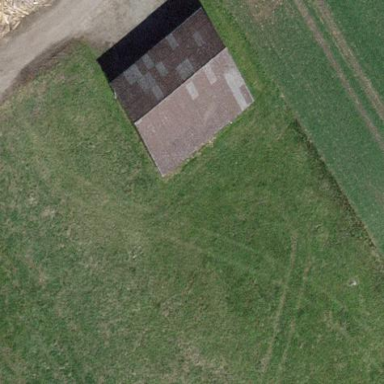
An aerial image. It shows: Barn.